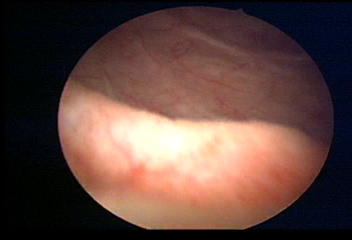
Modality: WLC
Class: Normal mucosa
Bladder cancer association: No